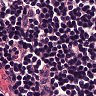
Metastatic tissue present: no